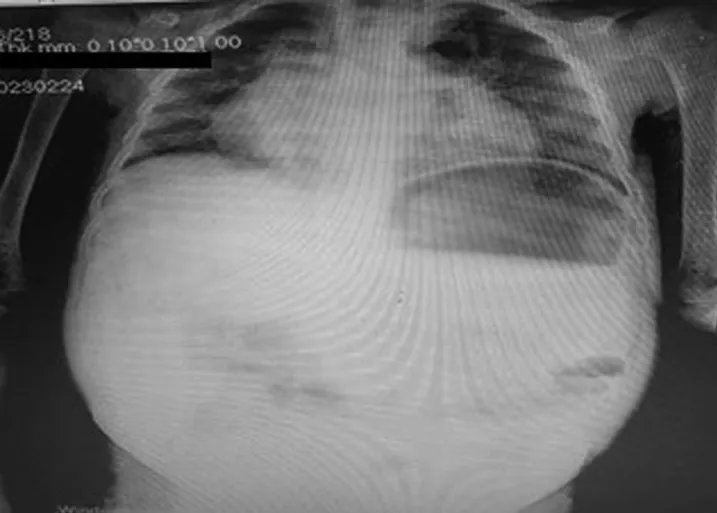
Chest X-ray showed severe bilateral infiltrates and cardiomegaly.
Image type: radiology (x_ray)